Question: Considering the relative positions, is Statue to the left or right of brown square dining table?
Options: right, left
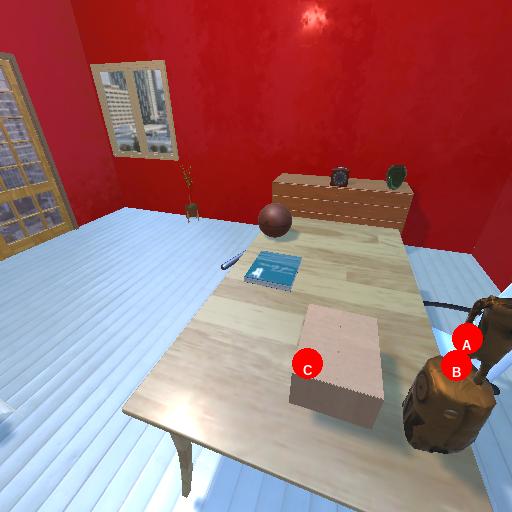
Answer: right